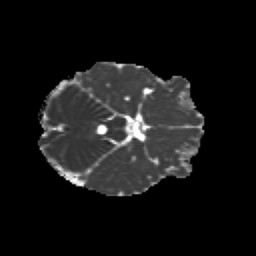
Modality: MD
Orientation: axial
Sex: female
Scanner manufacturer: siemens
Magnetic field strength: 3 T
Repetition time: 5 s
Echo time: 0.071 s